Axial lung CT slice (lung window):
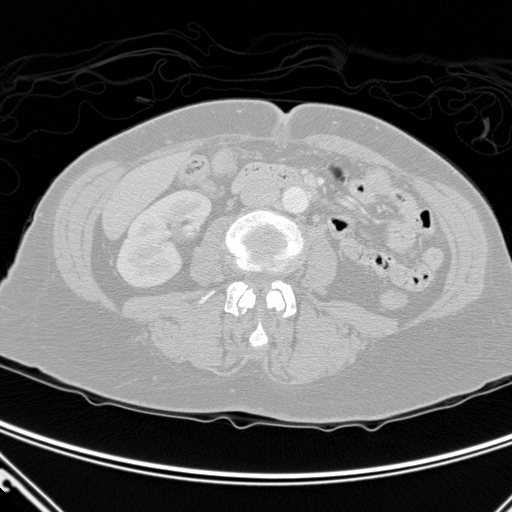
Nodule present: no